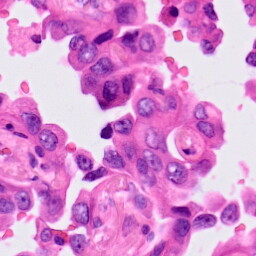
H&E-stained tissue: Lung